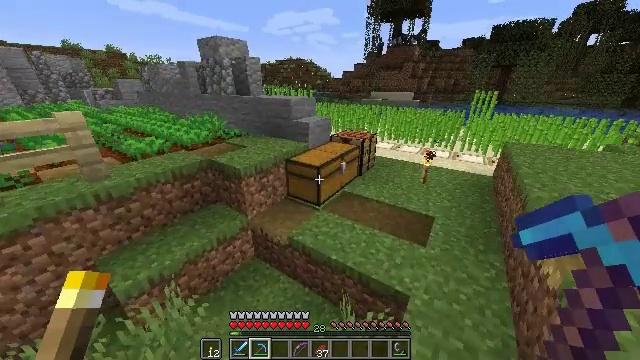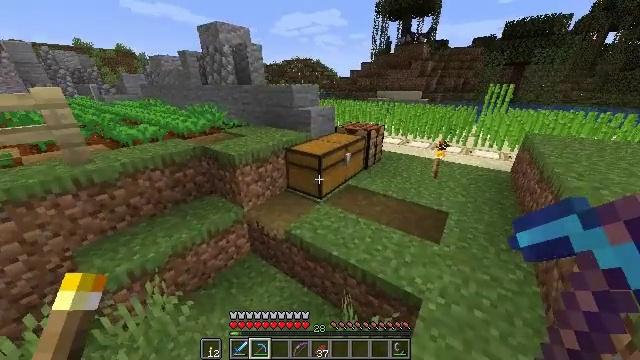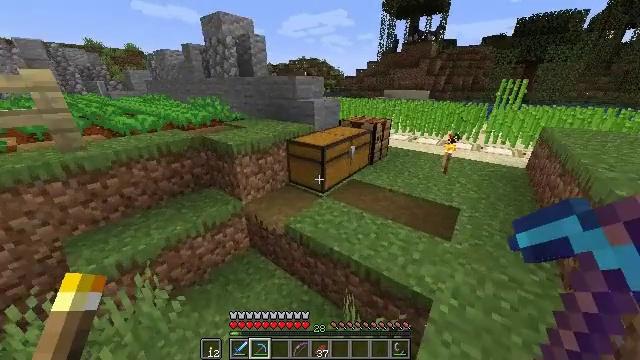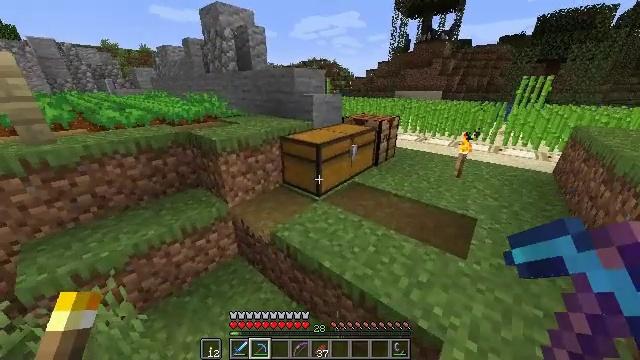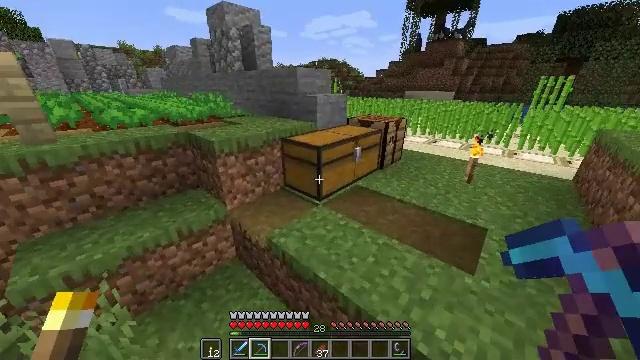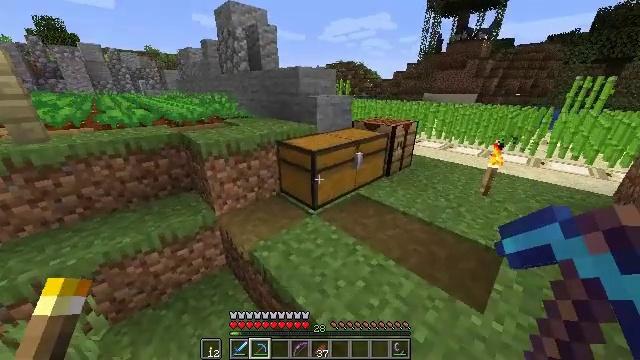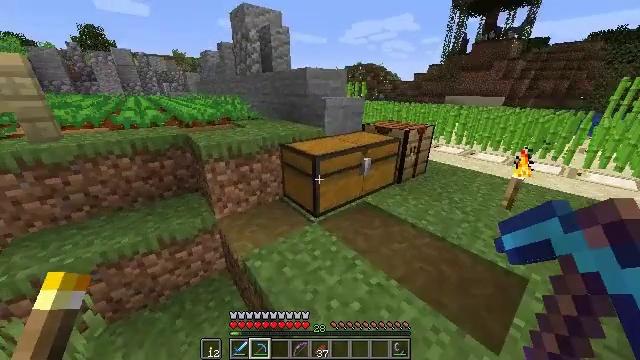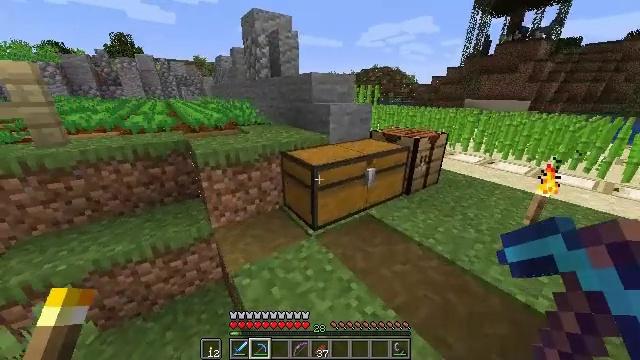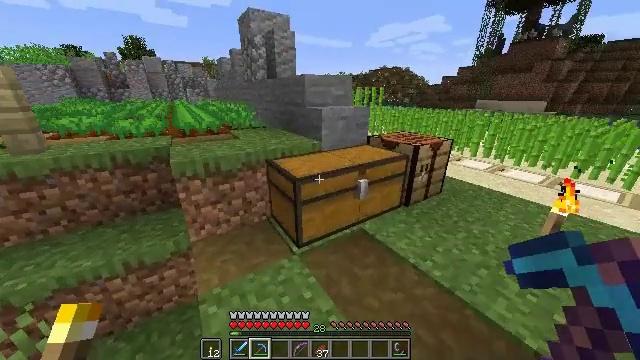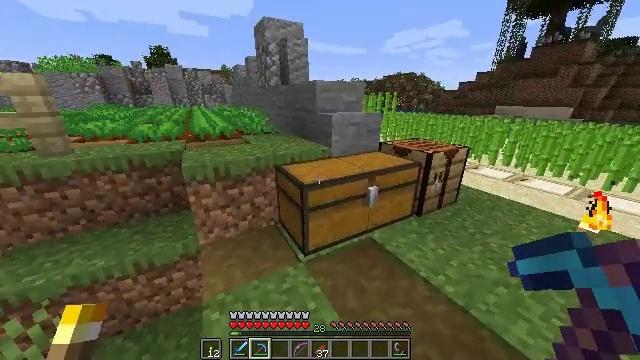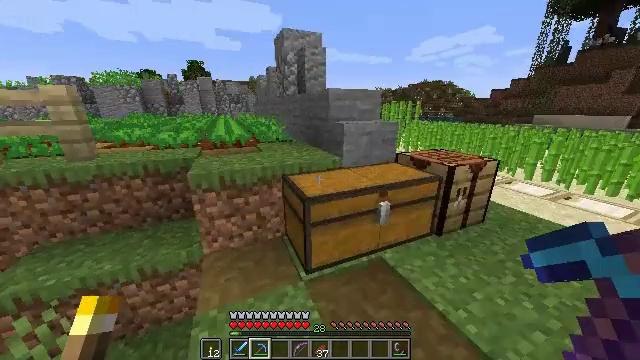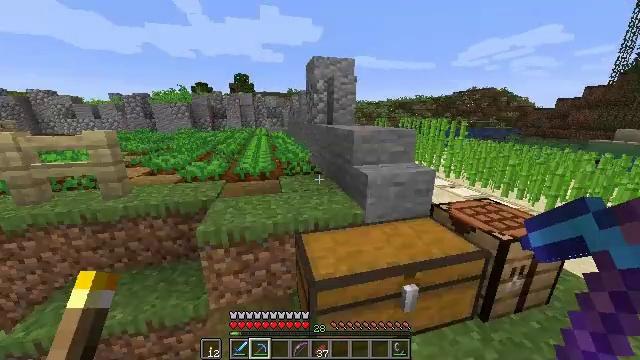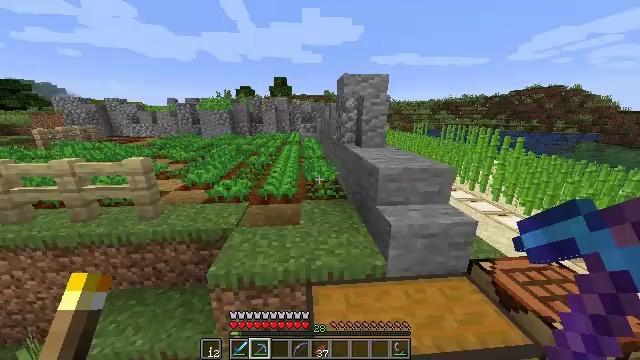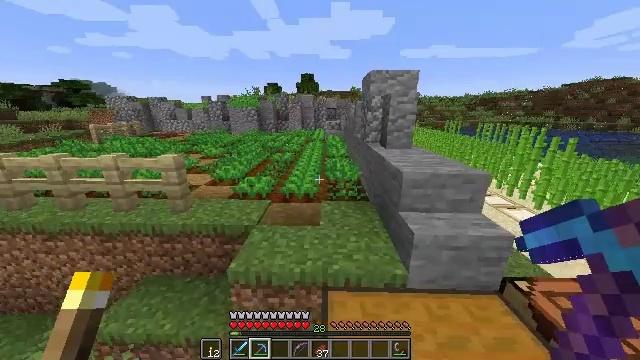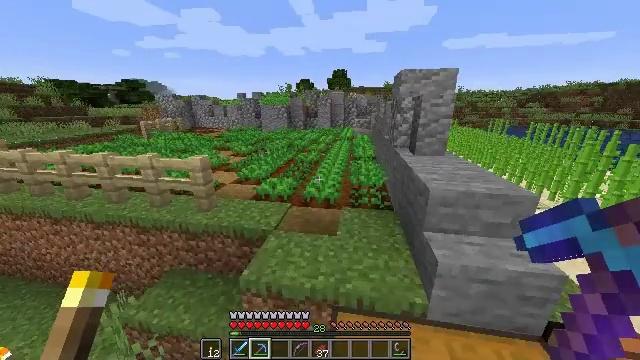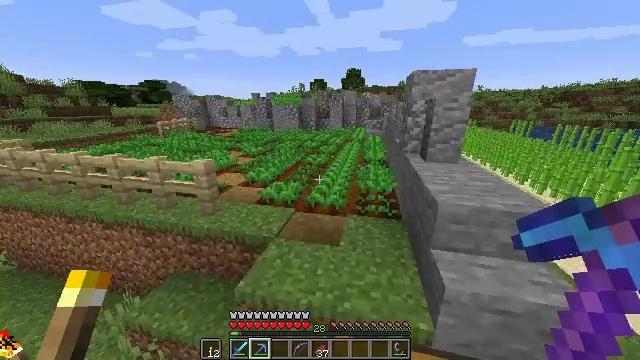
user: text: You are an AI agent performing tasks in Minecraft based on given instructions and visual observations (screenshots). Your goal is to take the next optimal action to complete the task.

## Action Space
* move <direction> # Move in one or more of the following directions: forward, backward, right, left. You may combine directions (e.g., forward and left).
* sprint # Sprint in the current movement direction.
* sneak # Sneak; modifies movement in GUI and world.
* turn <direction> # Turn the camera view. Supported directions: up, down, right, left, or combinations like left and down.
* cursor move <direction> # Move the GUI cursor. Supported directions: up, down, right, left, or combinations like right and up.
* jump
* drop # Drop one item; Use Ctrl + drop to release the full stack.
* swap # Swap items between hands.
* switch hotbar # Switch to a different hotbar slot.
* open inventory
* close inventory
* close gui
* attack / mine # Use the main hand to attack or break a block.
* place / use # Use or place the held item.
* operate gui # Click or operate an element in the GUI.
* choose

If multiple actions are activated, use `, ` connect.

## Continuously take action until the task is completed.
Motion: motion action
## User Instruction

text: Harvest melon from the farm.
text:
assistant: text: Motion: move forward and move right, sprint, turn left
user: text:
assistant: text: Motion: move forward and move right, sprint, turn left
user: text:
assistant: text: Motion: move forward and move right, sprint, turn left
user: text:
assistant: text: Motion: move forward and move right, sprint, turn left
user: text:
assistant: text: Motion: move forward and move right, sprint, turn left
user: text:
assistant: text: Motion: move forward and move right, sprint, turn left
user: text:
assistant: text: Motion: move forward and move right, sprint, turn left
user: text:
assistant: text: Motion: move forward and move right, sprint, turn left
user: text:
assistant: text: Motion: move forward and move right, sprint, turn left and up
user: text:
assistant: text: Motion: move forward, sprint, turn left and up, jump
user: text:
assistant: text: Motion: move forward, sprint, turn left and up, jump
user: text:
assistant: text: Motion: move forward, sprint, turn left, jump
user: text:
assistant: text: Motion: move forward, sprint, turn left
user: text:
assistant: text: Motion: move forward, sprint, turn left and down
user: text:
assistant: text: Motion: move forward, sprint, turn left
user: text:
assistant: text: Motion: move forward, sprint, turn left
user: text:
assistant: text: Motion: move forward, sprint
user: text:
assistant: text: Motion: move forward and move left, sprint
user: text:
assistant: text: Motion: move forward and move left, sprint
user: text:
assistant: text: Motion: move forward and move left, sprint
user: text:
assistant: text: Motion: move forward, sprint, turn left
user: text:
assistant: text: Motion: move forward, sprint, turn left
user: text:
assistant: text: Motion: move forward, sprint, turn left
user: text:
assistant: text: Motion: move forward, sprint, turn left
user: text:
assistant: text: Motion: move forward, sprint, turn left
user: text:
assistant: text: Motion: move forward, sprint, turn left
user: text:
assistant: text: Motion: move forward, sprint
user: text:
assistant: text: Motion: move forward, sprint, turn left
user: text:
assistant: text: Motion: move forward, sprint, turn left
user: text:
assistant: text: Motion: move forward, sprint, turn left and up